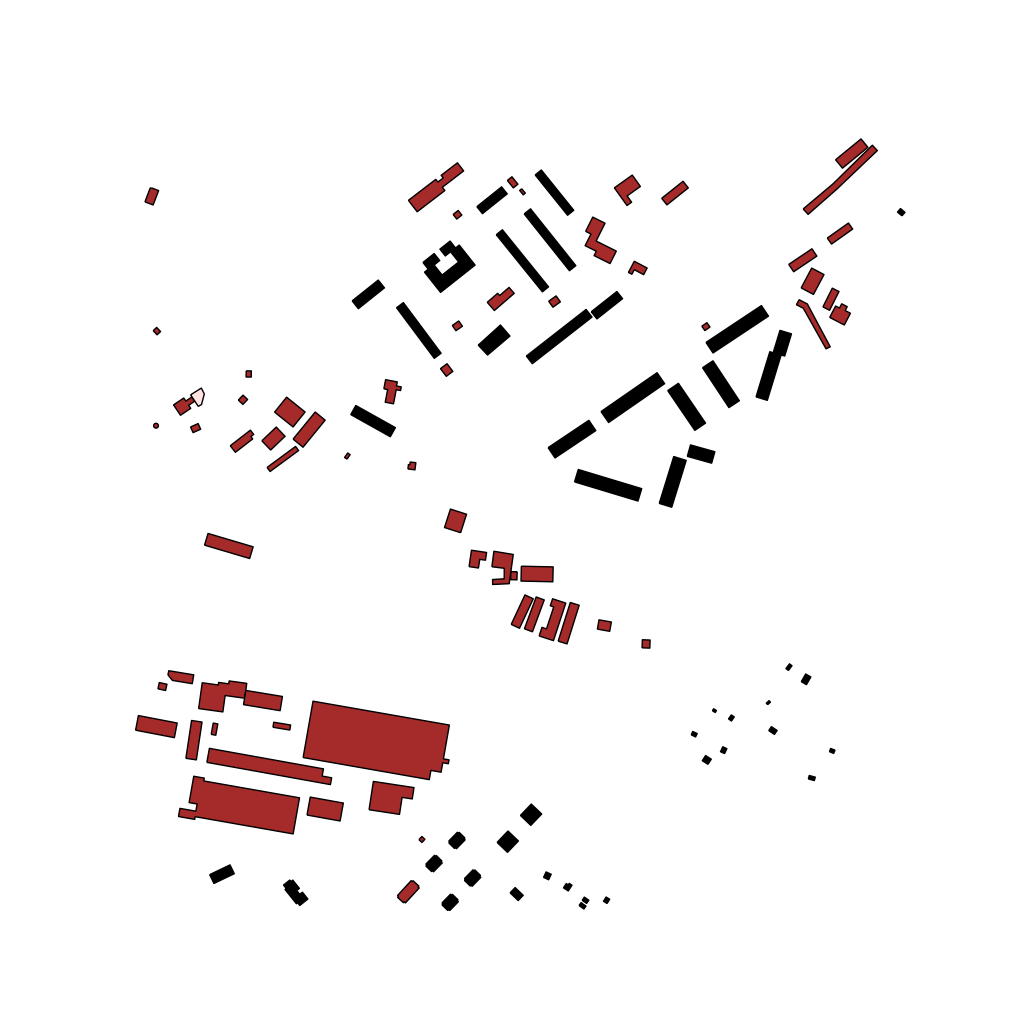
Tags: overhead vector_map, industrial, recreation, residential, special, historical, modern, soviet, high_rise, individual_rise, low_rise, medium_rise, density_2, Building, Facility, Gas, 1.0 km²